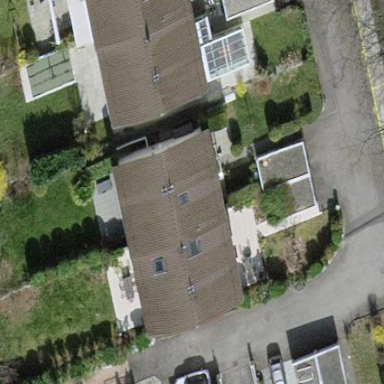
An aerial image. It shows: Garden enclosed by fence.